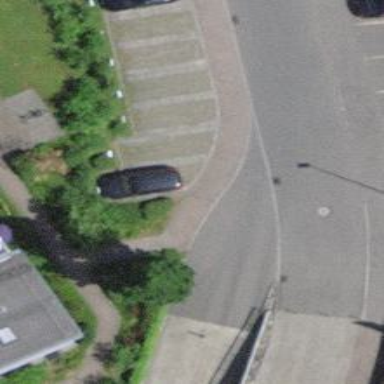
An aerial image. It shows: Kerb serving as barrier.